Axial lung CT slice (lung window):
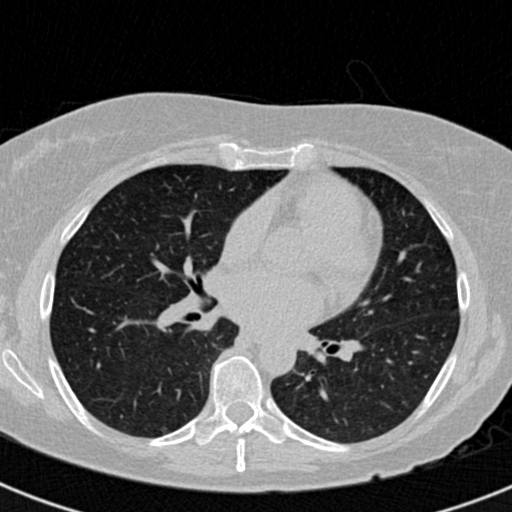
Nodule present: no